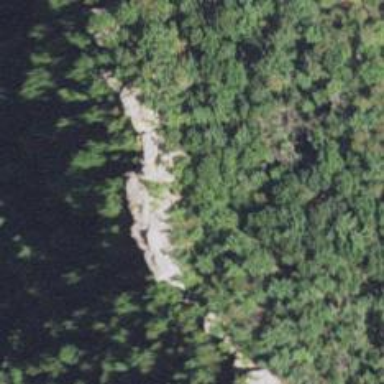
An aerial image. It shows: Crag for climbing.